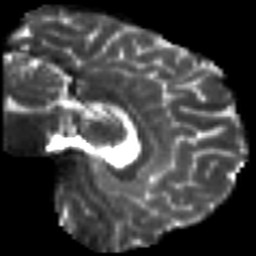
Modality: T2w
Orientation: sagittal
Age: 29
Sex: male
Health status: ill
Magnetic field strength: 3 T
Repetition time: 9 s
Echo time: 0.093 s